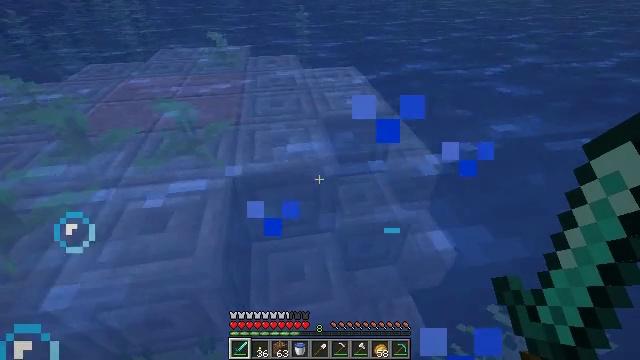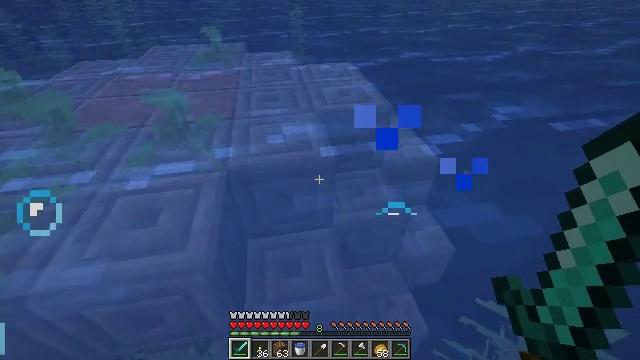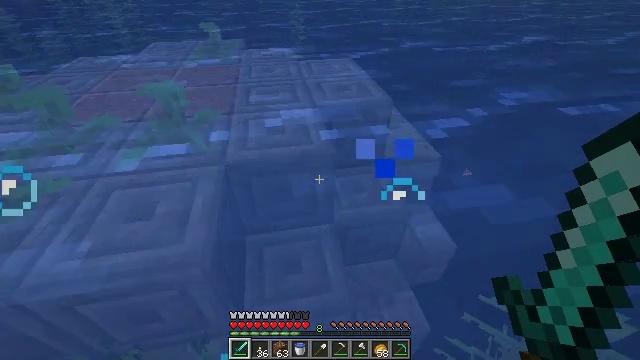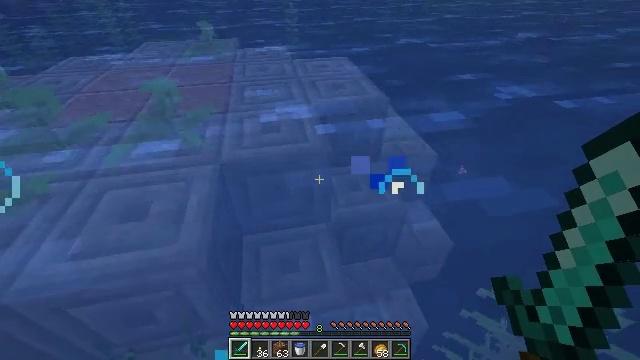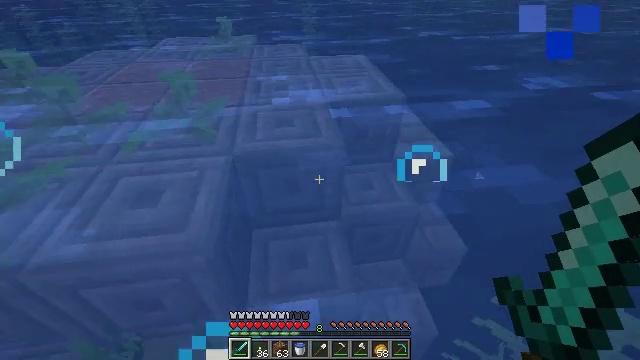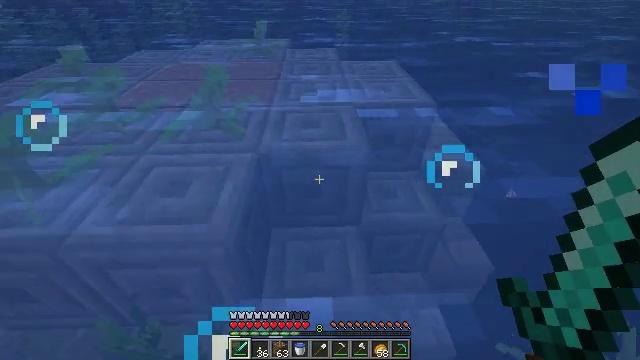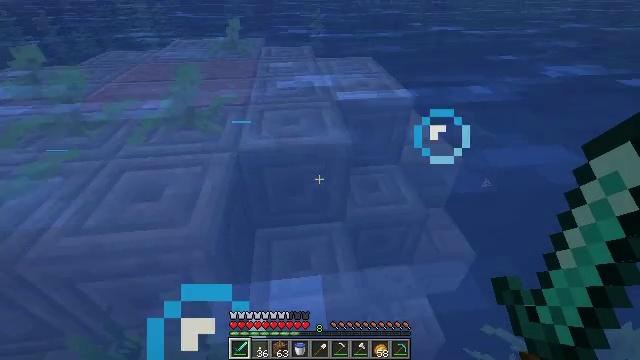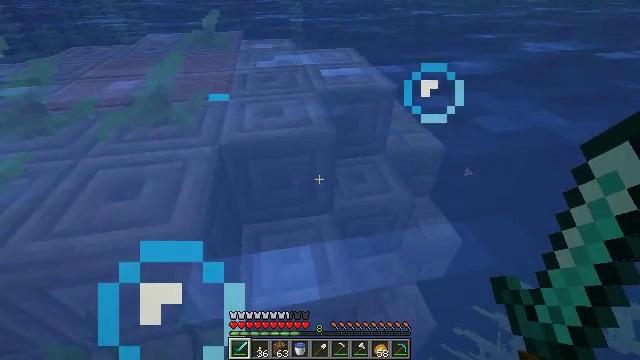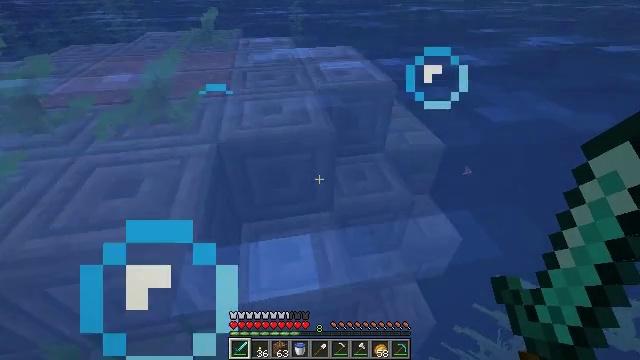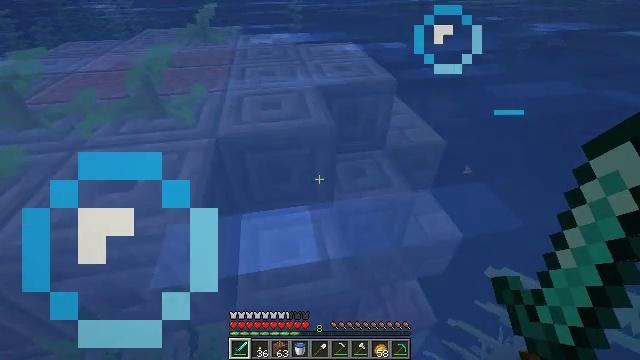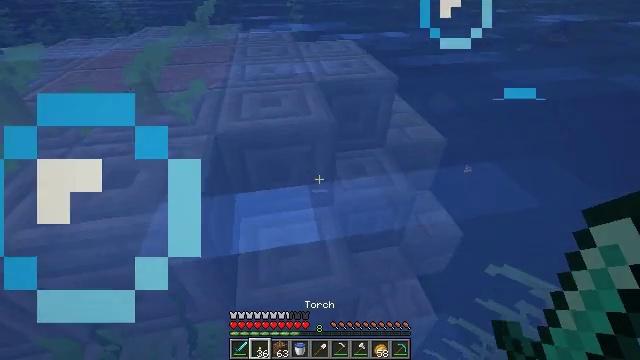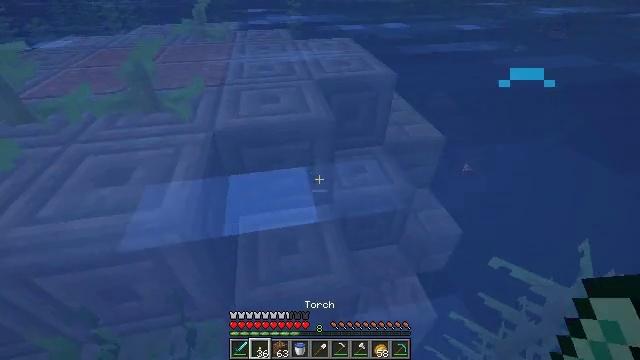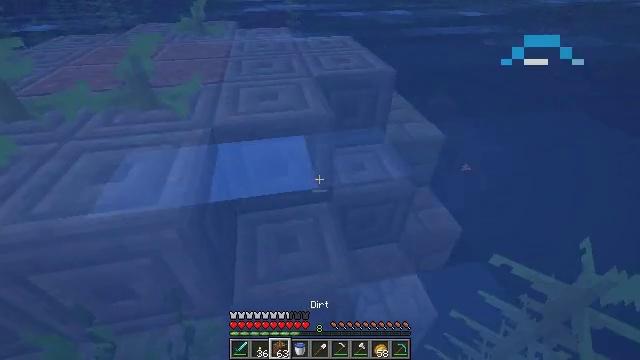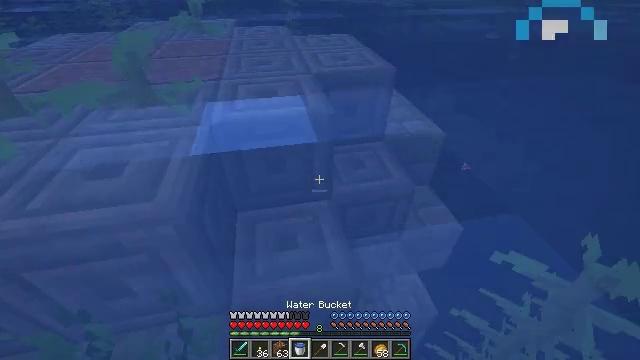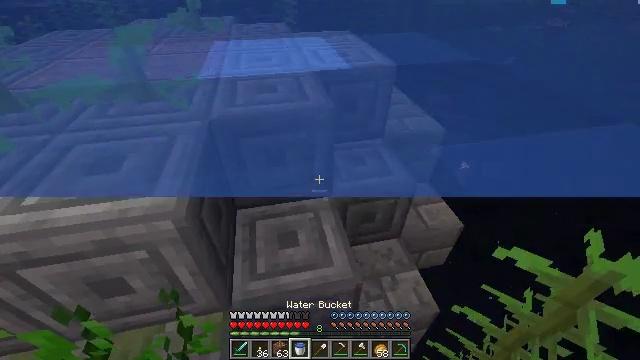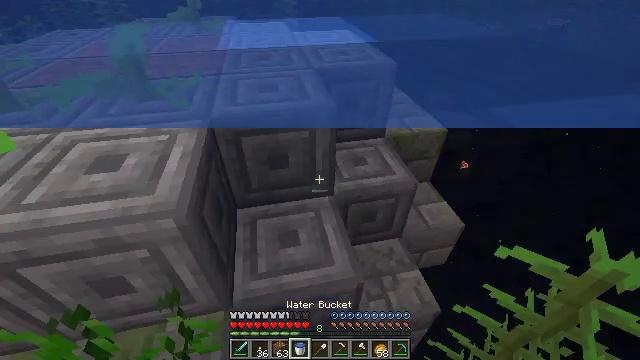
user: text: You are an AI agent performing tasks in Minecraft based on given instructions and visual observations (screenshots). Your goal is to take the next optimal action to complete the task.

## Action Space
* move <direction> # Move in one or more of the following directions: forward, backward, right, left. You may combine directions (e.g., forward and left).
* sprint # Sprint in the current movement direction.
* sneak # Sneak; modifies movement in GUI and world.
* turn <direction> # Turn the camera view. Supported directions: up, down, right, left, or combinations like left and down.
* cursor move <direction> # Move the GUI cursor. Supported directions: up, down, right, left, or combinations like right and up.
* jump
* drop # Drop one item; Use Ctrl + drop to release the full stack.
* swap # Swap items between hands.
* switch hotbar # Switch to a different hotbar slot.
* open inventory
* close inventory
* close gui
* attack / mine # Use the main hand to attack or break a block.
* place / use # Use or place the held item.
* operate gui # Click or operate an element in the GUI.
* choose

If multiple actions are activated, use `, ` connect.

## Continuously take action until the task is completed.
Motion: motion action
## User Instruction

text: Attack the sea lantern to retrieve it.
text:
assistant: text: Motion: no_op
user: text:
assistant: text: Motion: no_op
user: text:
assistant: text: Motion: turn right
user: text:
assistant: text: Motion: turn left
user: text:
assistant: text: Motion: turn left and up
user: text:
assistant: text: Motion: turn right
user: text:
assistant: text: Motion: turn right
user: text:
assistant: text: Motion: no_op
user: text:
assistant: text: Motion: no_op
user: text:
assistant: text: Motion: no_op
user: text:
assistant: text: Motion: no_op
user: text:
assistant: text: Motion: no_op
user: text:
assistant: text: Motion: no_op
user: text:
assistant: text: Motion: move left
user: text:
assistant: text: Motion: move left
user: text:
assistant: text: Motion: move left
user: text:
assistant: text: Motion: move left
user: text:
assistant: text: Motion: move left
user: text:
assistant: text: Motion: move left
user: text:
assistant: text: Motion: move left
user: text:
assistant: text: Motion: move left, turn left and down
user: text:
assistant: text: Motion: move left, turn left
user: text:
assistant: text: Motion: move left, turn left and down
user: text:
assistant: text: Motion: move left
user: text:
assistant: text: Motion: move left
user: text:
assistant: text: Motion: move left
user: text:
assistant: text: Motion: no_op
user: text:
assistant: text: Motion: no_op
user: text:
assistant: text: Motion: no_op
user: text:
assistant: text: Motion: no_op